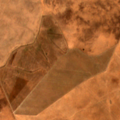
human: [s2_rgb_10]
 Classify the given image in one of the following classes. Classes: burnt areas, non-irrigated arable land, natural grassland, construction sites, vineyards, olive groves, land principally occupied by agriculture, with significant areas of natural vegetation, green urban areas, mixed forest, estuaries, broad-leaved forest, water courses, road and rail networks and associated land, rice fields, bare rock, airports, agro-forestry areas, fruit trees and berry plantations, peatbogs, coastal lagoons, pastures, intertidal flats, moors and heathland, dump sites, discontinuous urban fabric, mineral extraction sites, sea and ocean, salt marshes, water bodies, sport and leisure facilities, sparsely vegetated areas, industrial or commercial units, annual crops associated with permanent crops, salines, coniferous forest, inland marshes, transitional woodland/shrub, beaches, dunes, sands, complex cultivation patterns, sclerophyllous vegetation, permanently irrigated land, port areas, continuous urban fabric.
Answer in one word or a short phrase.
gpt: non-irrigated arable land, olive groves